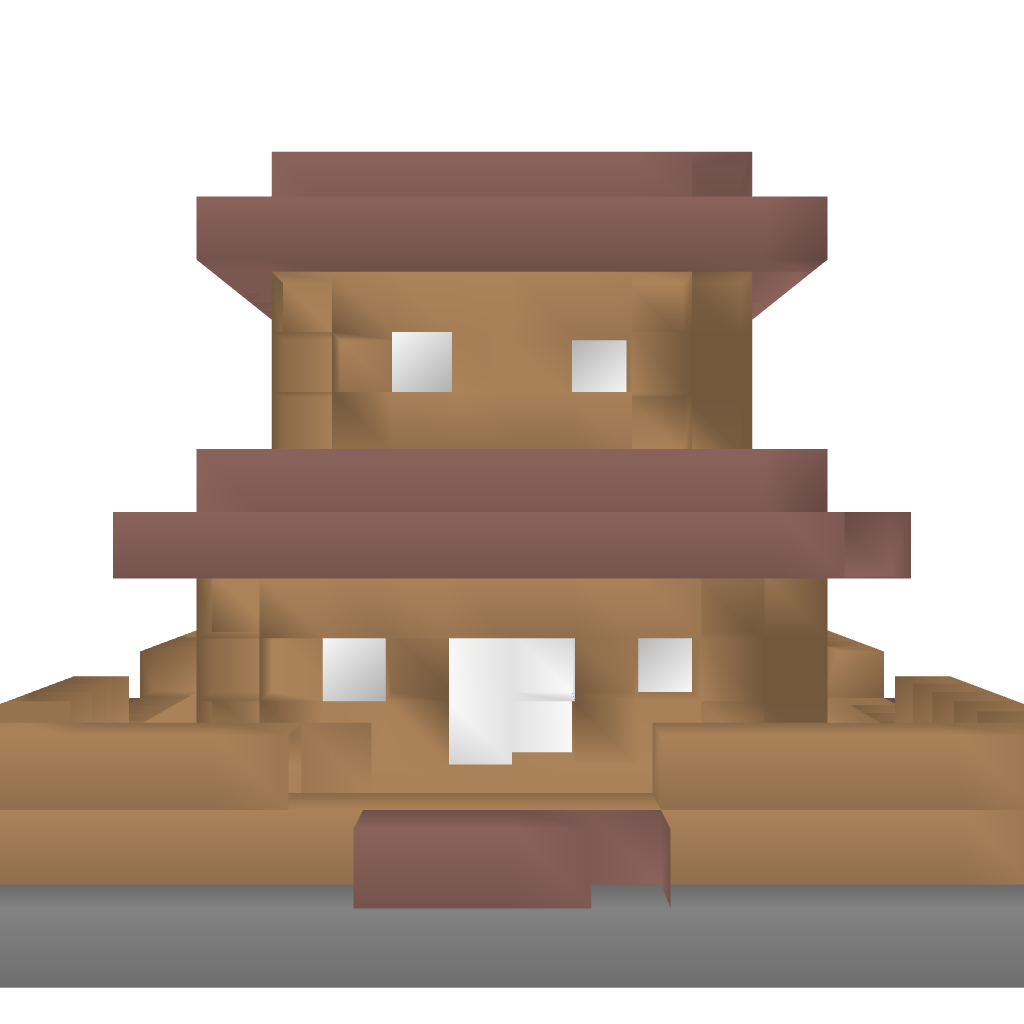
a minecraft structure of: Town Hall good quality